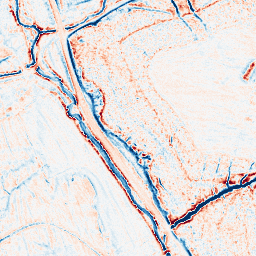
Category: edge_preserving
Decomposition family: anisotropic_diffusion
Decomposition parameters: iterations: 20
kappa: 100
gamma: 0.1
Upsampling method: quadratic
Upsampling parameters: scale: 4
Upsampling scale: 4